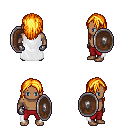
a pixel art fantasy rpg character, male body template, human, dark skin, white cape, red pants, light blonde long hairstyle, metal gloves, shield, four views (front, back, left, right), 2x2 character sprite sheet, small pixel art, hard edges, no anti-aliasing